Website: crate-barrel
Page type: account-selection
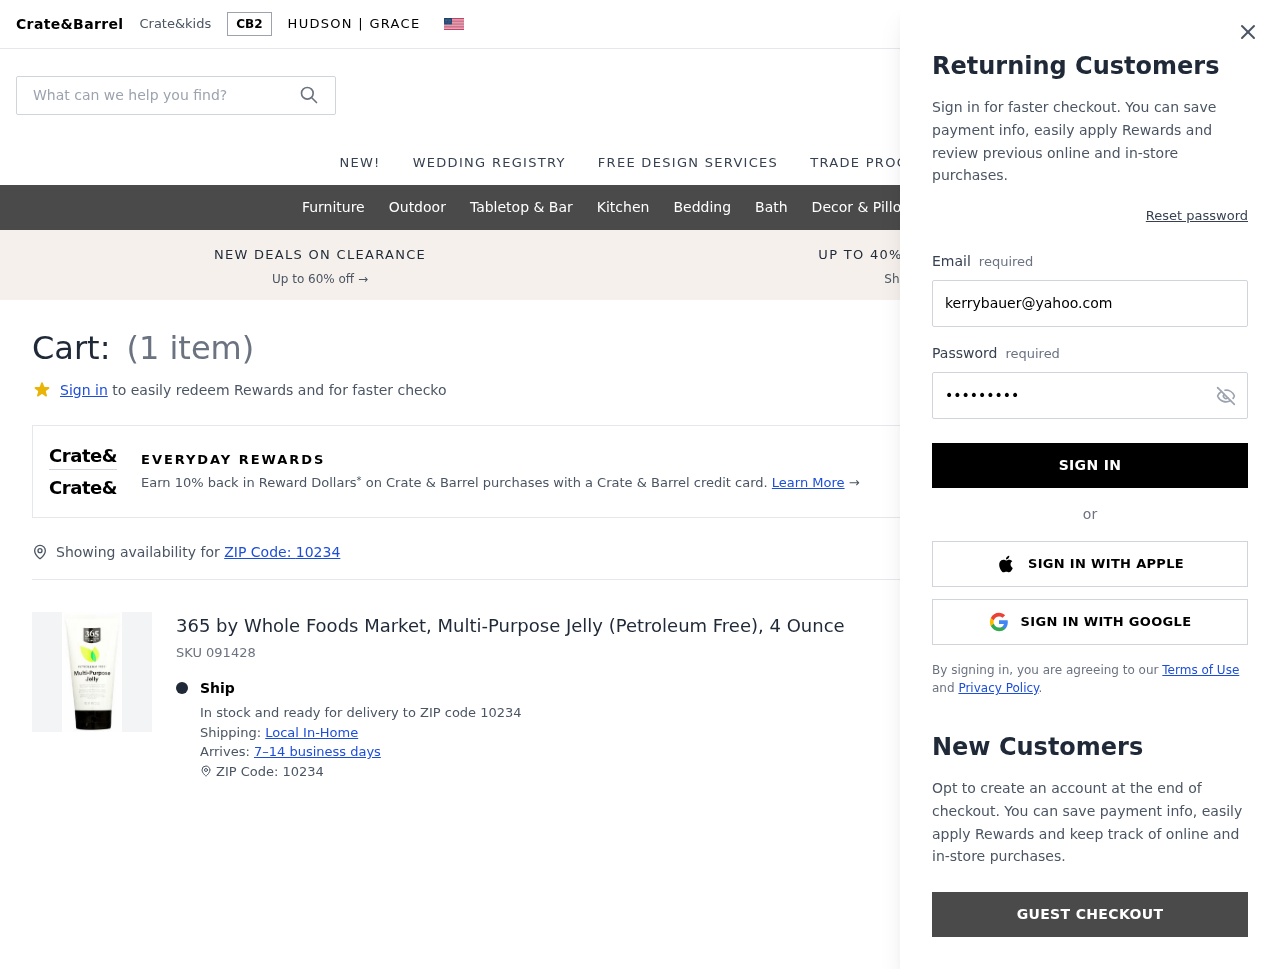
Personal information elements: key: PII_EMAIL
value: kerrybauer@yahoo.com
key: PII_POSTCODE
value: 10234
Product elements: key: PRODUCT1_NAME
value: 365 by Whole Foods Market, Multi-Purpose Jelly (Petroleum Free), 4 Ounce
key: PRODUCT1_QUANTITY
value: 1
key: PRODUCT1_SKU
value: SKU 091428
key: PRODUCT1_ORIGINAL_PRICE
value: $6.86
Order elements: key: ORDER_NUM_ITEMS
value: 1
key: ORDER_SUBTOTAL
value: $5.49
Search elements: key: HEADER_SEARCH
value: What can we help you find?